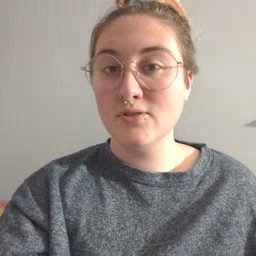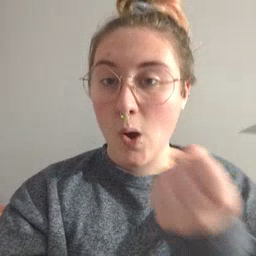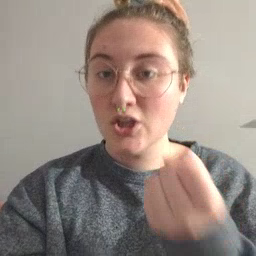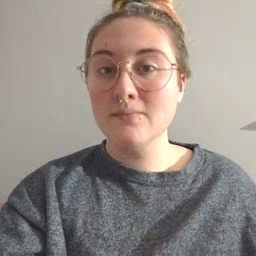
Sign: drawer